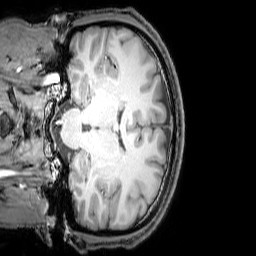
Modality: T1w
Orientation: coronal
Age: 24
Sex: male
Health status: healthy
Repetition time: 0.081 s
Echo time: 0.037 s